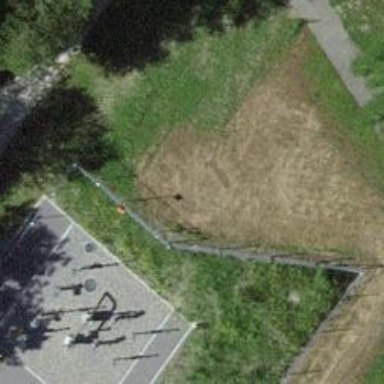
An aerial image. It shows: Fence is in the image.